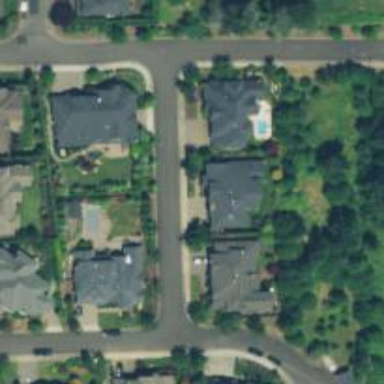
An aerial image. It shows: Residential road with sidewalk on the left.